Question: Good evening!
So I am trying to output a list of running processes to the JTextArea.
The piece of code that appends the tasklist is:
'''
try {
String line;
Process p = Runtime.getRuntime().exec(System.getenv("windir") +"\system32\"+"tasklist.exe");
BufferedReader input = new BufferedReader(new InputStreamReader(p.getInputStream()));
while ((line = input.readLine()) != null) {
System.out.println(line);
area.append(line);
area.append("
");
}
input.close();
} catch (Exception e) {
e.printStackTrace();
}
'''
This works but it stops after it displays a few processes.
The output window looks like this:

NOTE:It does display all processes when you output the try catch into the console. So what might be wrong? (I am obviously missing something really dumb here)
Thank you all in advace!
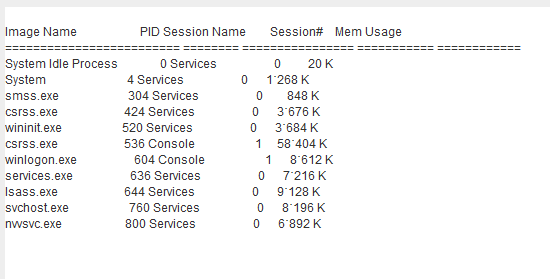
Answer: The problem in your case is it ain't giving horizontal or vertical sidescrolls in the JTextArea.So,your output is not able to process the extra output which should have been displayed properly.
Interestingly,going as per your 'setBounds()' method,my JTextArea returns the perfect output---similar as the one which is getting displayed in the console!!!Also,it is not any problem for your output! The problem seems only with the scrolls which are absent in your code!
Try this one and I hope it helps :-
'''
scrollPane = new JScrollPane(JScrollPane.VERTICAL_SCROLLBAR_ALWAYS,
JScrollPane.HORIZONTAL_SCROLLBAR_ALWAYS);
scrollPane.setBounds(5,25,972,500);
scrollPane.add(textarea);
scrollPane.setViewportView(textarea);
'''
If it doesn't help,please comment.I hope it'll solve your problem.
Best Wishes...